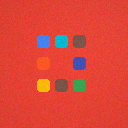
Screen state: on